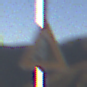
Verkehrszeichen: SteinschlagRechts
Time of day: SunriseSunset
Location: Outdoor (Nature)
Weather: Clear
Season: NotSpecified
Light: Natural